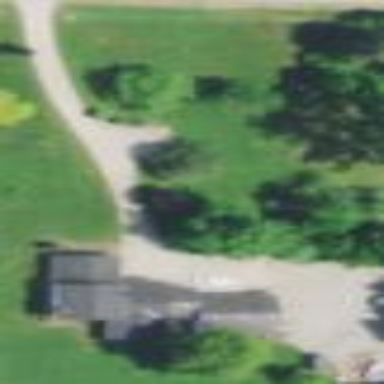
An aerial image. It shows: Concrete driveway area.